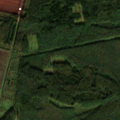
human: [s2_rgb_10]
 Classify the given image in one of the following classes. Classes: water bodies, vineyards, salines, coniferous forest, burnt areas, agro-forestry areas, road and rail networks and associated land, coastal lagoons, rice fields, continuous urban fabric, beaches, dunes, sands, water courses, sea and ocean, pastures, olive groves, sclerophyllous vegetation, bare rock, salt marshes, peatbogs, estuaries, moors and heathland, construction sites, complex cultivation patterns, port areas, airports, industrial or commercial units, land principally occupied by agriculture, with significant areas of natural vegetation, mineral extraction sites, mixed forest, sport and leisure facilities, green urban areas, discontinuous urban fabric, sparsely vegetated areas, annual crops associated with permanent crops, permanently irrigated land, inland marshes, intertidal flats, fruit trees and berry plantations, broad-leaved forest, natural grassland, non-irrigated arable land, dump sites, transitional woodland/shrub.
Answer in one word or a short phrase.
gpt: land principally occupied by agriculture, with significant areas of natural vegetation, broad-leaved forest, coniferous forest, mixed forest, peatbogs